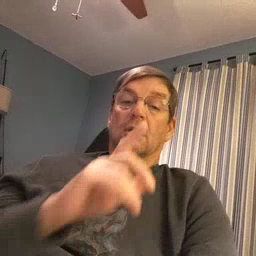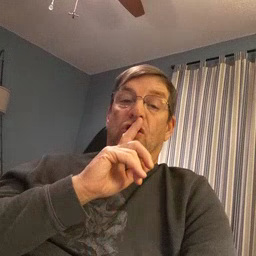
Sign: shhh